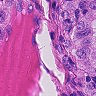
Metastatic tissue present: yes